Question:
So I'm trying to recreate the mockup on this PDF with HTML5/CSS3. But I'm having the hardest time trying to position those images this way. Whenever I use a float: left on them they pop out of the main container (the white one). Does anyone have any recommendations? Thank you!
--Arielle
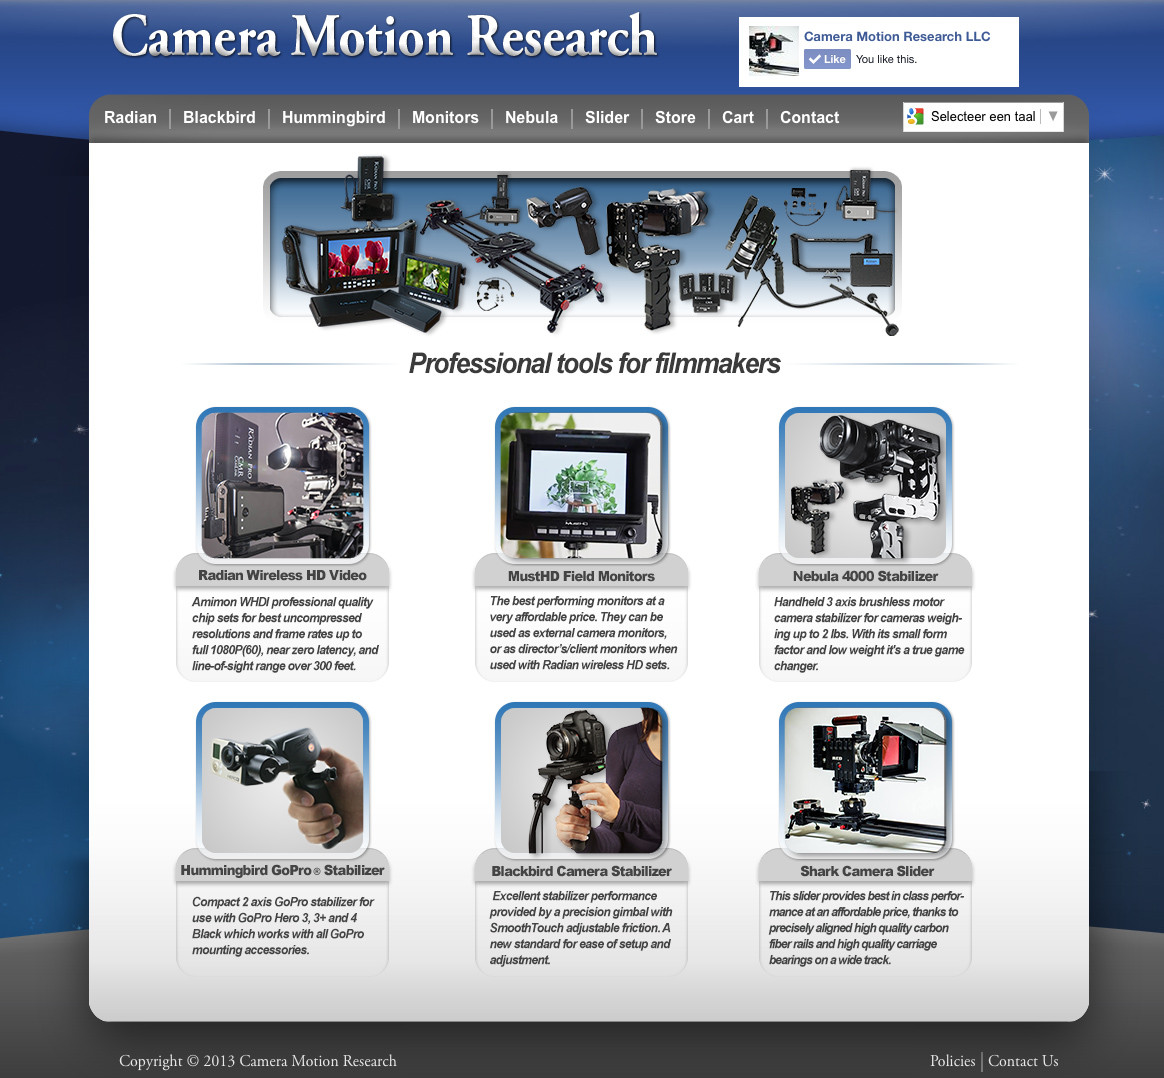
Answer: Arielle,
I've worked with a similar layout before, and didn't end up using floats.
What ended up working the best for me is to absolutely position the image elements, and set a slightly higher z-index so the border and image lays nicely on top of the text, but stays beautifully responsive. Recommend using percentages if possible, makes for much smoother media queries.
Do you happen to have a link to view so I can give a more specific suggestion?
Agree with the above response for Bootstap - a great system to learn.